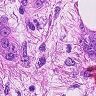
Metastatic tissue present: yes